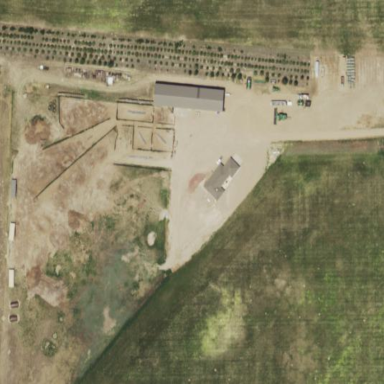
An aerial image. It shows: Farmyard area.